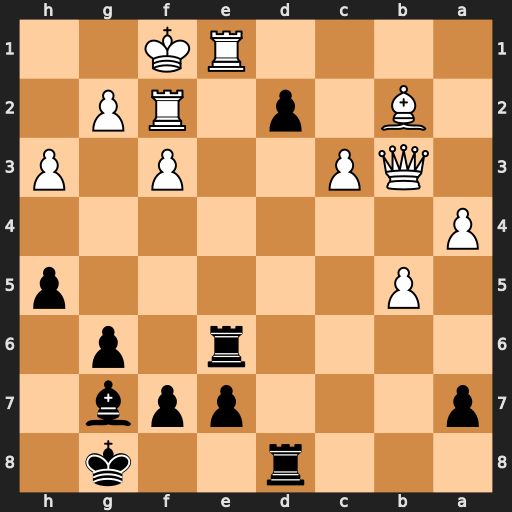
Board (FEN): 3r2k1/p3ppb1/4r1p1/1P5p/P7/1QP2P1P/1B1p1RP1/4RK2
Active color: b
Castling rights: -
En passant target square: -
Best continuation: dxe1=Q#